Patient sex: M
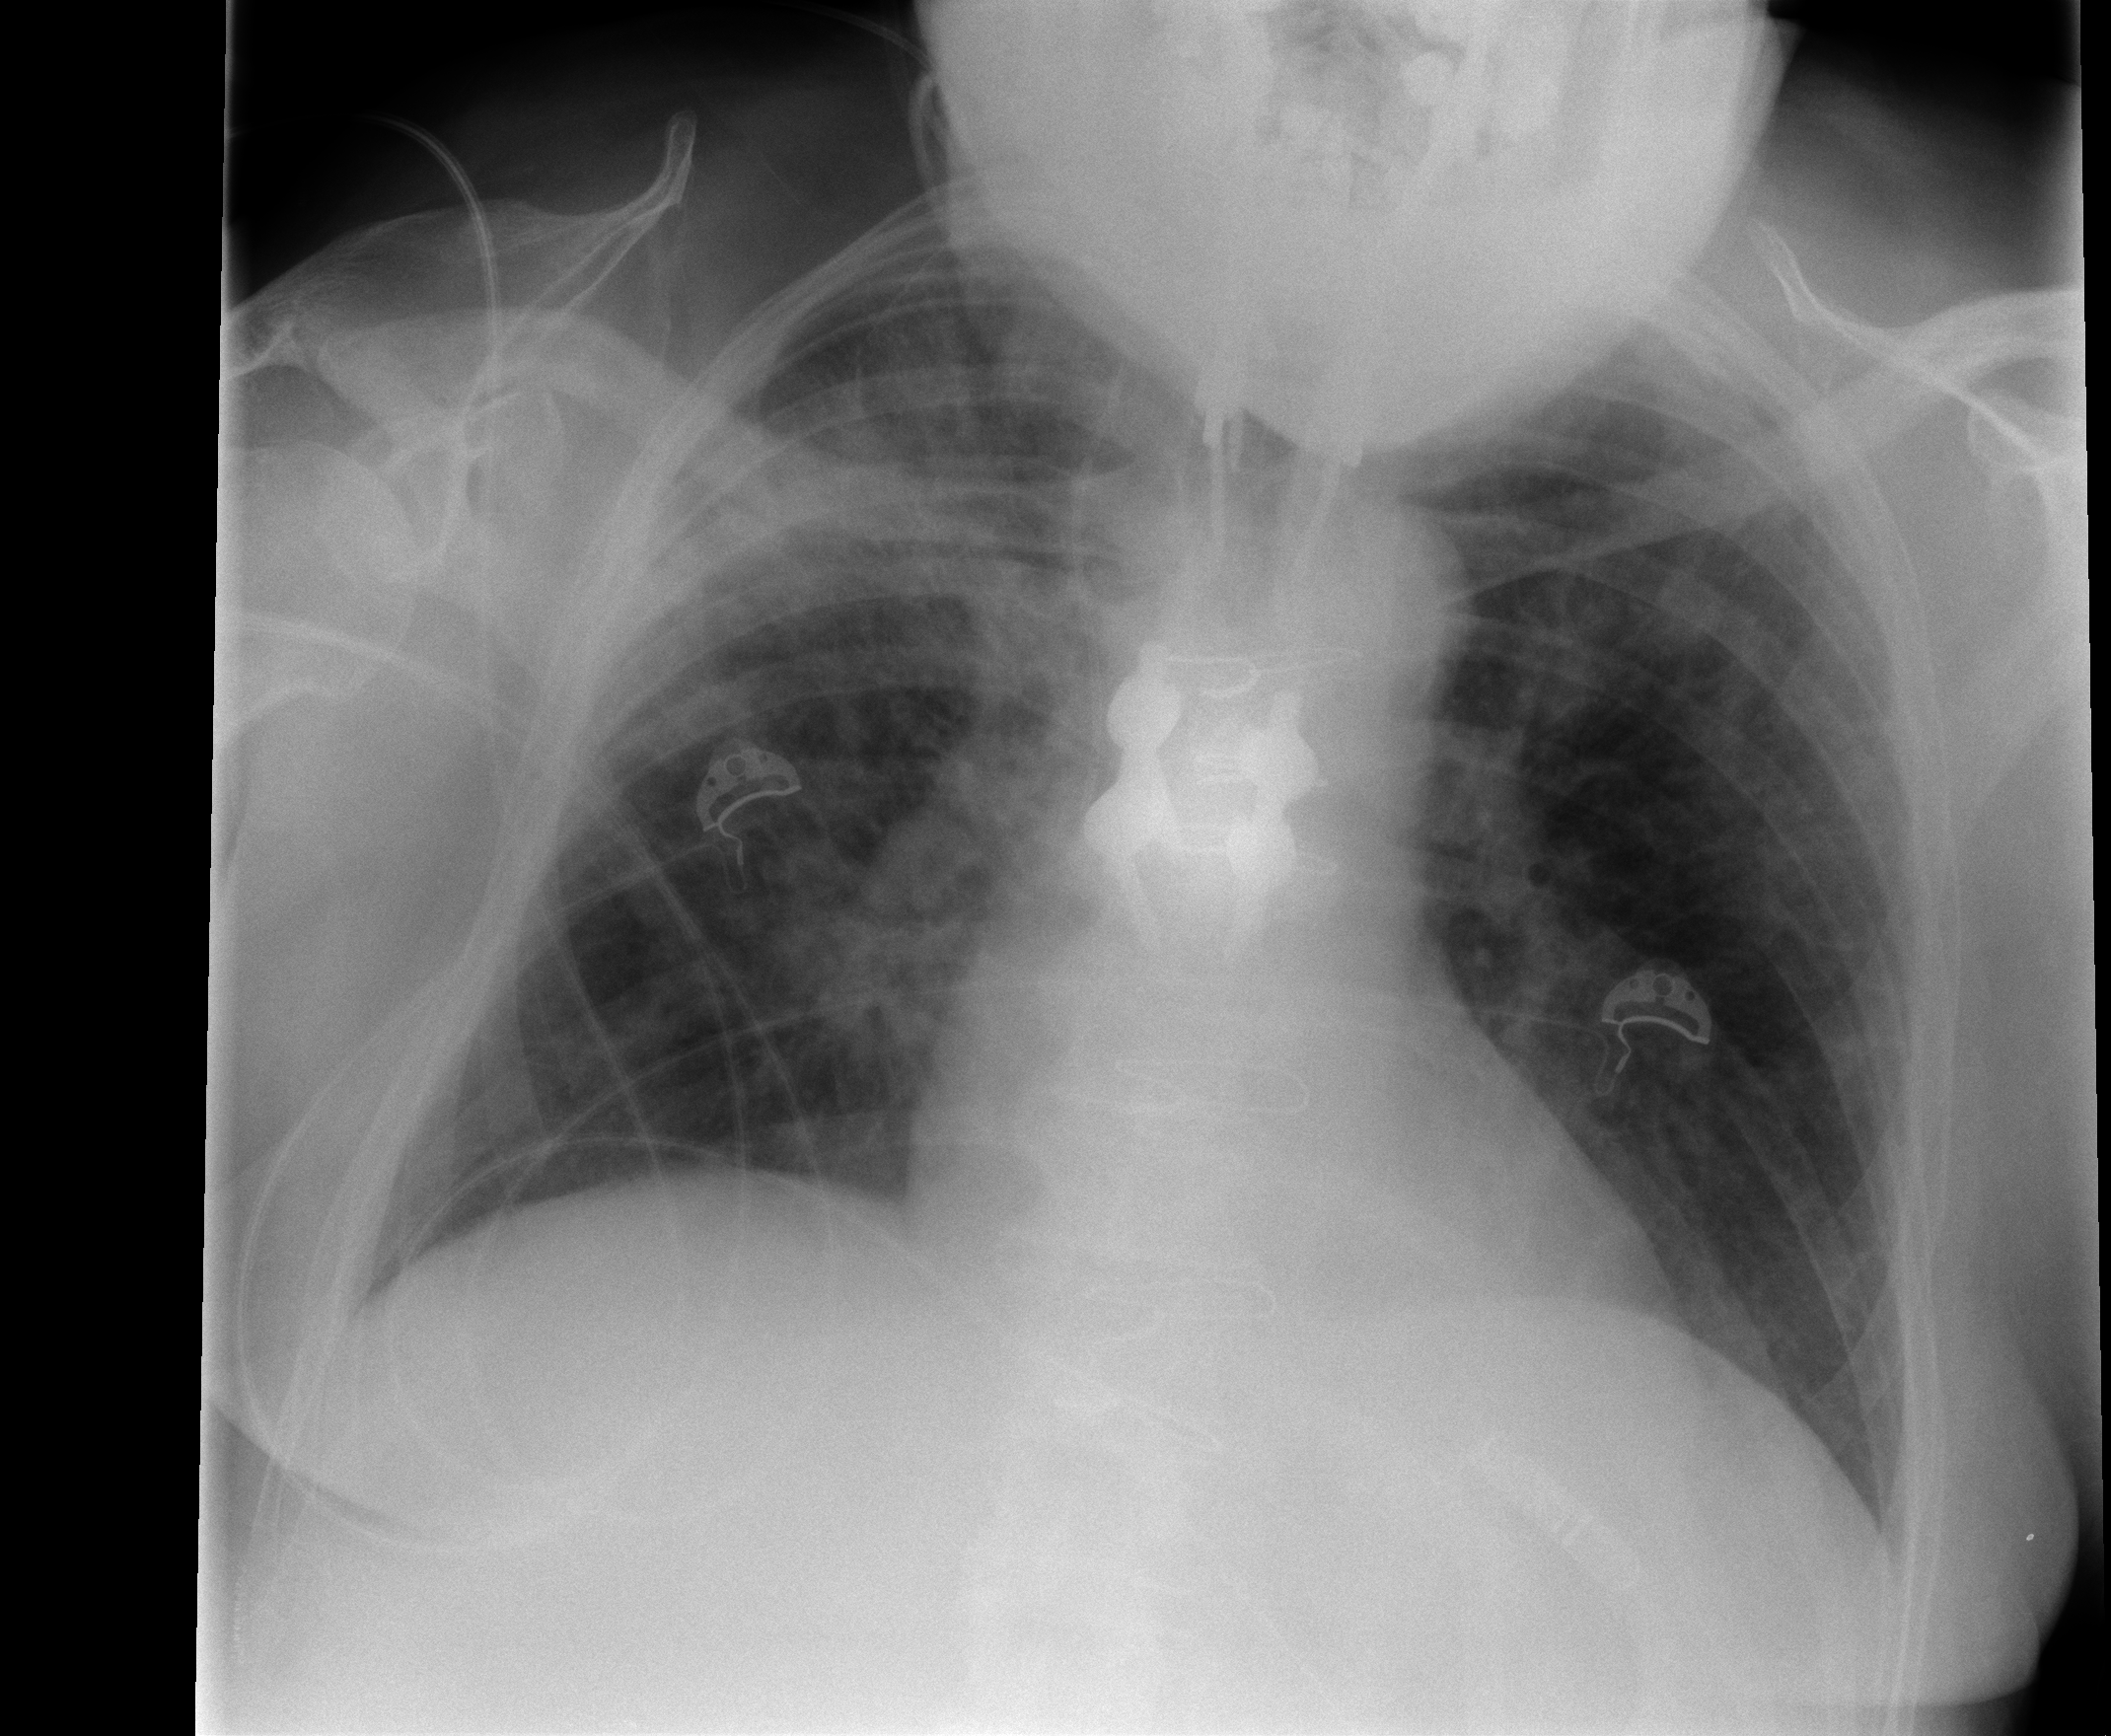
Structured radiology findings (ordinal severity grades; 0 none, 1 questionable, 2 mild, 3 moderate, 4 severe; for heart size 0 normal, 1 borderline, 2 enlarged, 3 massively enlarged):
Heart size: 0
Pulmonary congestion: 1
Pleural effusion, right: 0
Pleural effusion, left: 0
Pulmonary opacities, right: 2
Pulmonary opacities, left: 2
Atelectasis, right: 0
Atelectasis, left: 0